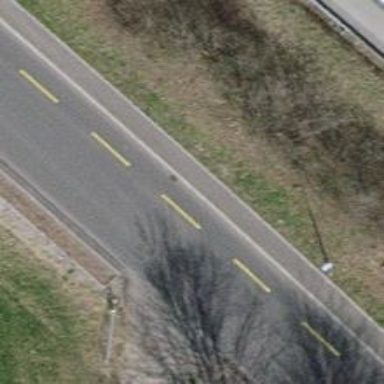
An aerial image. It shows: Residential road with asphalt surface. There is sidewalk on the left side and designated cycle lane on the left side as well.